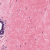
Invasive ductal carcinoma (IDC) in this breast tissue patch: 0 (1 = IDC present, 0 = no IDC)